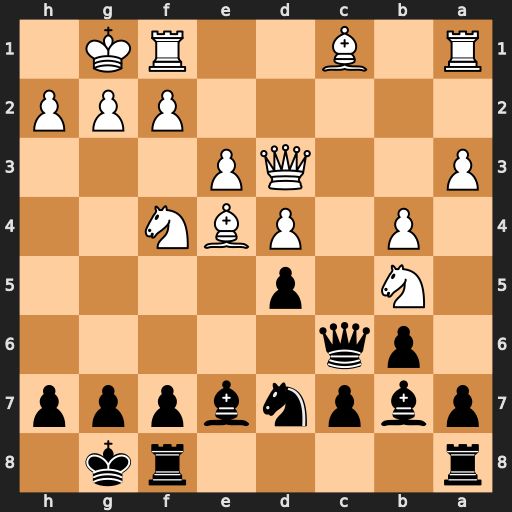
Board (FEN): r4rk1/pbpnbppp/1pq5/1N1p4/1P1PBN2/P2QP3/5PPP/R1B2RK1
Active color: b
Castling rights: -
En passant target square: -
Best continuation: dxe4